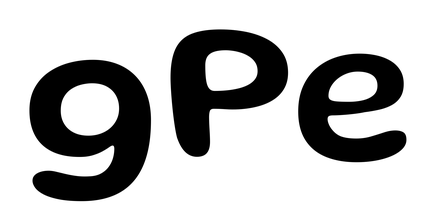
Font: Gluten_Medium